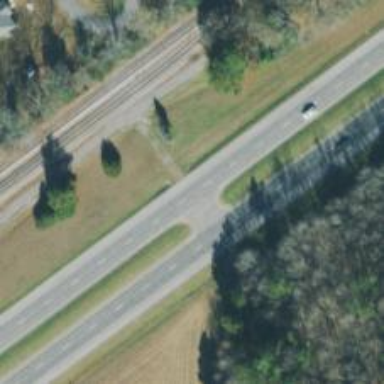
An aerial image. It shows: Trunk link highway.